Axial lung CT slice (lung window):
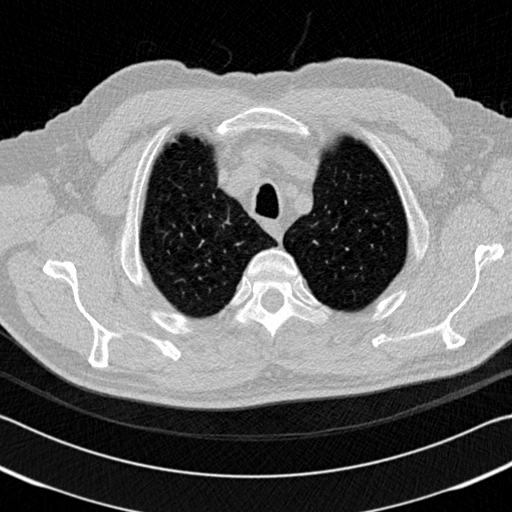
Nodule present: no